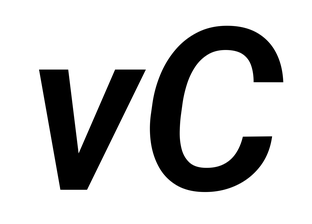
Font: Roboto-Italic_SemiBold_Italic